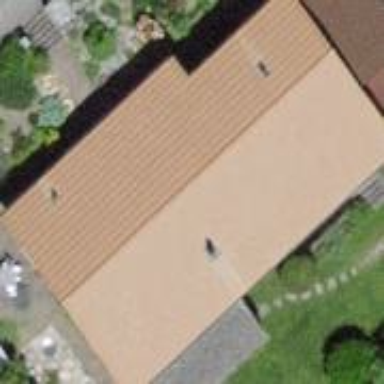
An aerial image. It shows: Simple and straightforward house.